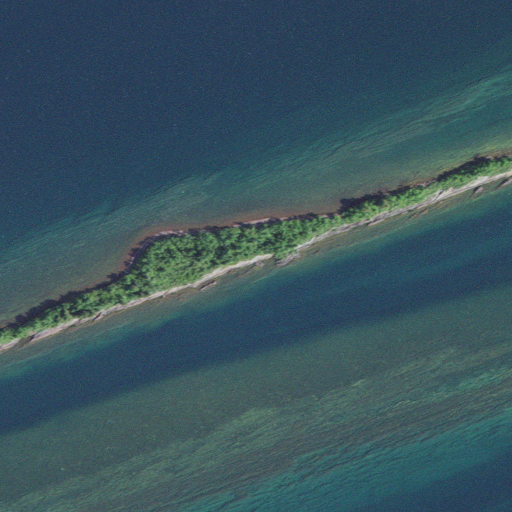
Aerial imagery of island in Michigan named Redfin Island containing open water, barren land, and grassland